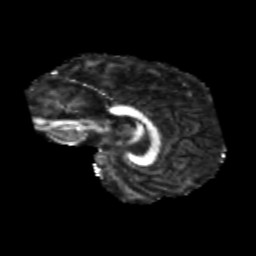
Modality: FA
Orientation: sagittal
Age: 47
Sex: female
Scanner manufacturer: siemens
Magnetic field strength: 3 T
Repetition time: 1.8 s
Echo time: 0.07 s